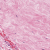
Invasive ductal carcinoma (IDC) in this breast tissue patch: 0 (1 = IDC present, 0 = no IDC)